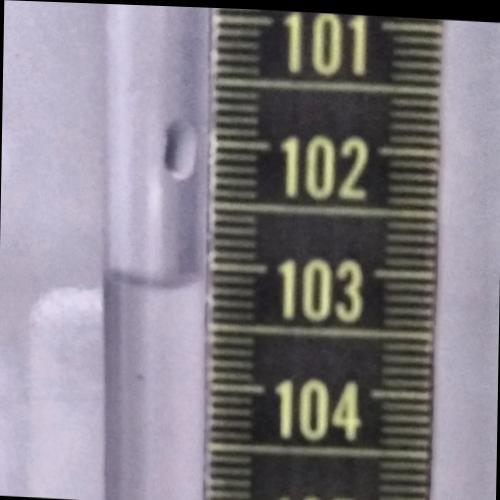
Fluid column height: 103.2 cm